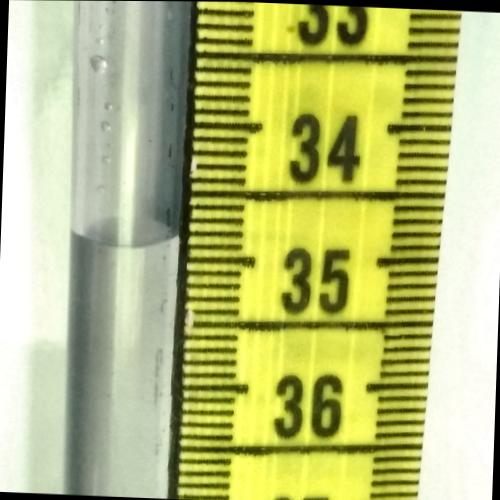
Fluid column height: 34.9 cm